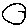
Label: circle